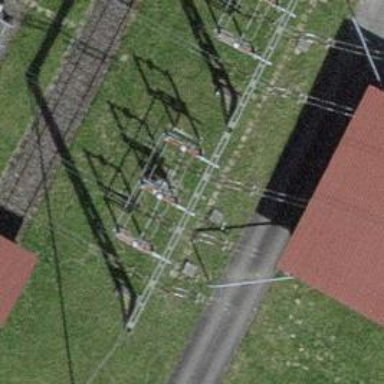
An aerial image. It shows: Switch for power supply.